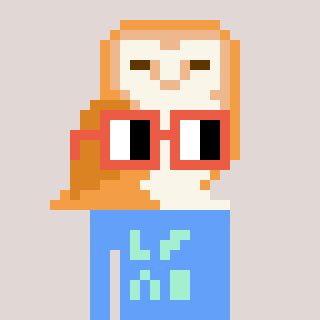
a pixel art character with square orange glasses, a owl-shaped head and a blue-colored body on a warm background